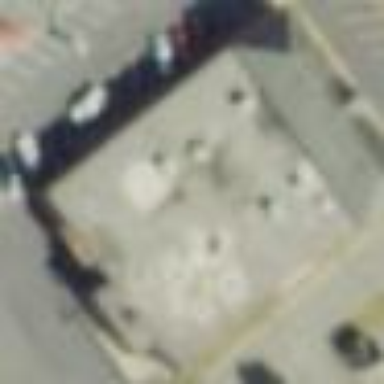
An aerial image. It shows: Retail building.